Field crop: maize
Growth stage: 2
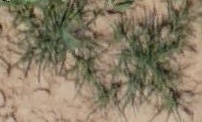
Species: salsola